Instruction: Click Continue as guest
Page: checkout
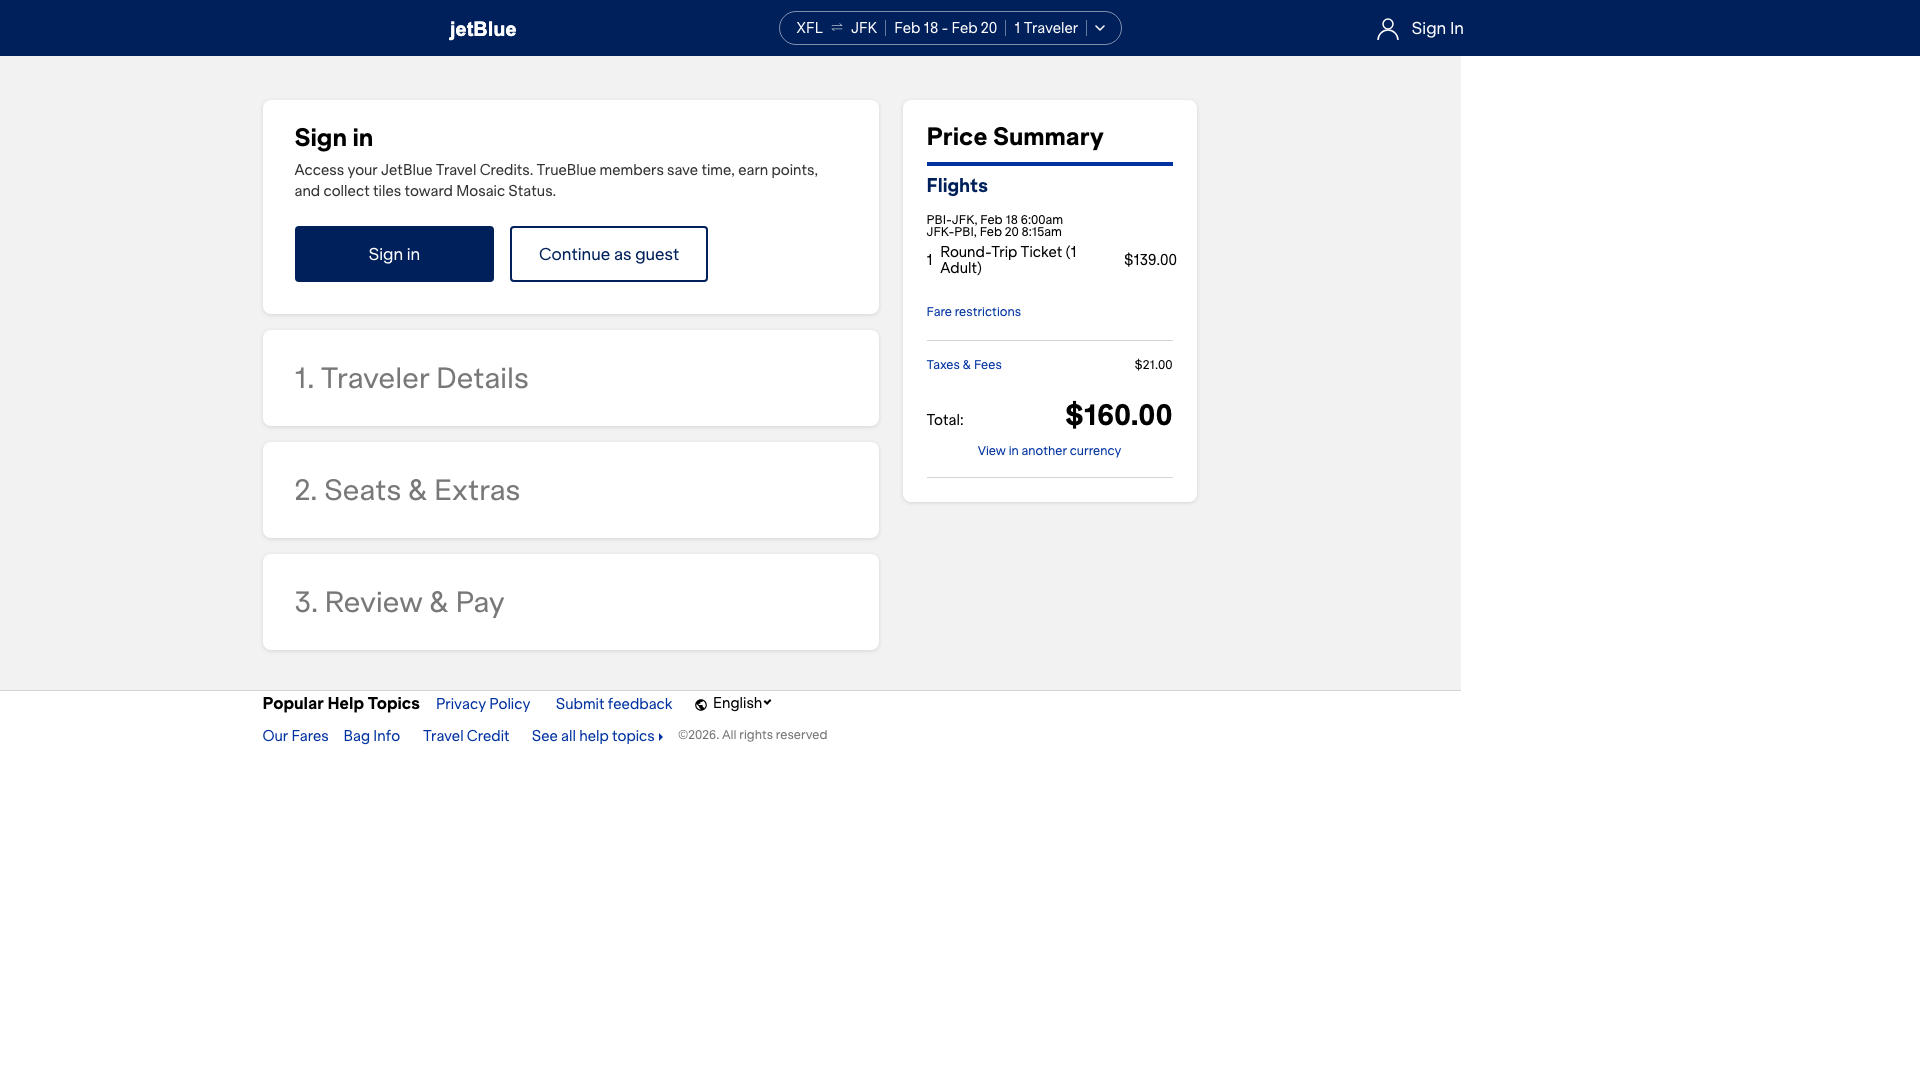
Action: click